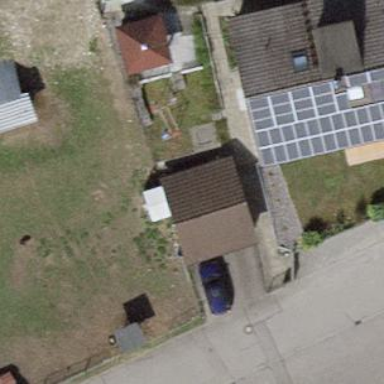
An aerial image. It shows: Garage.